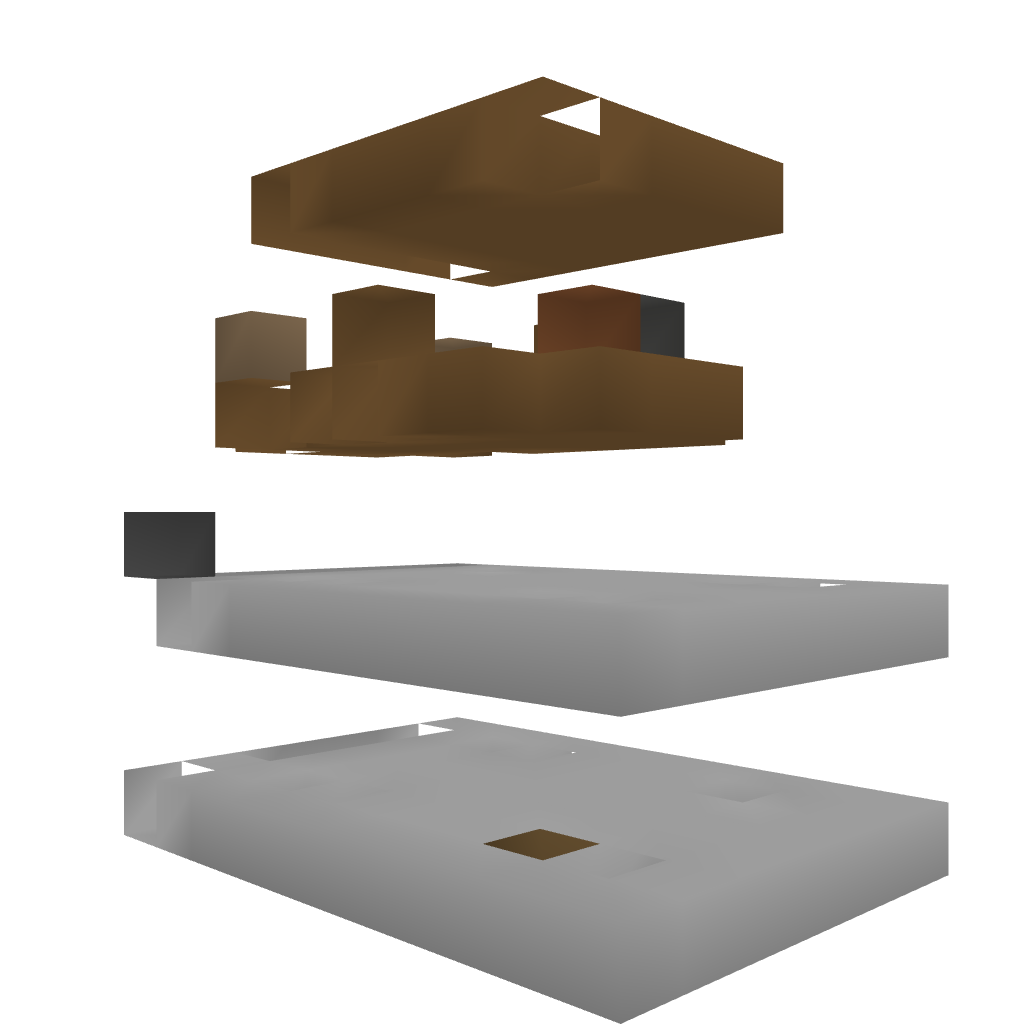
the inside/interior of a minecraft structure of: Witchhouse